Interaction volume radius: 5 \u00c5
Interaction volume height: 20 \u00c5
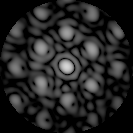
Disorder parameter: 0.465